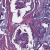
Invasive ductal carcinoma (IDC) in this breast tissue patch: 1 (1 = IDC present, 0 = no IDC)